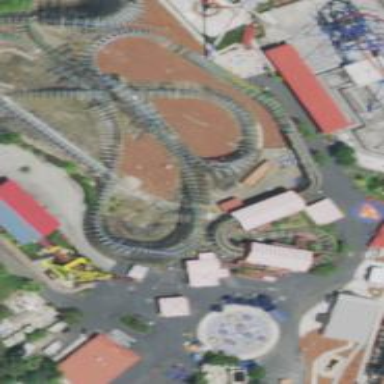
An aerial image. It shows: Thrilling roller coaster attraction.